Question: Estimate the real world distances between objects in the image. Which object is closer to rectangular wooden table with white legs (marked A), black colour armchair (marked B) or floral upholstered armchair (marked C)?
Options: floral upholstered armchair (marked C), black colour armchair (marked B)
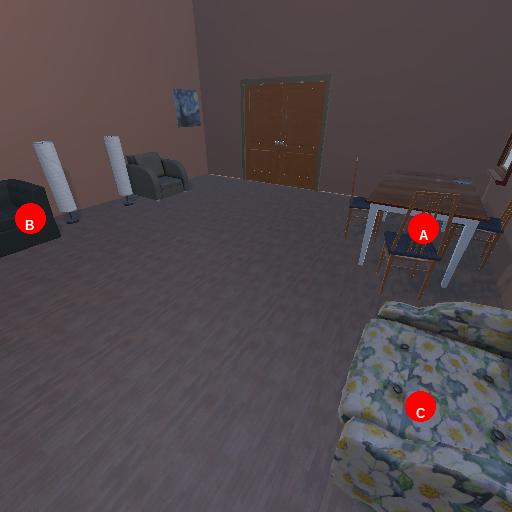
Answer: floral upholstered armchair (marked C)